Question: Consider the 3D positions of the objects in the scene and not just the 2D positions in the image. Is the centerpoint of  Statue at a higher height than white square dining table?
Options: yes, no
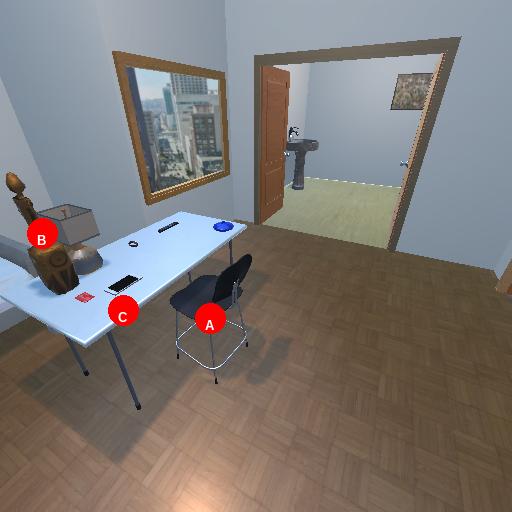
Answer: yes